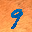
Label: 9